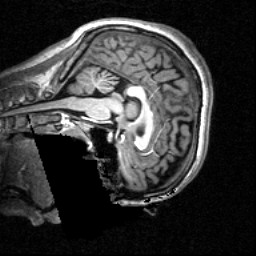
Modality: T1w
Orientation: sagittal
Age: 26
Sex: female